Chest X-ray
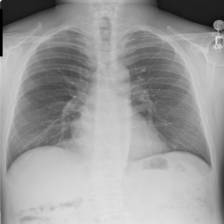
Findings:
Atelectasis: negative
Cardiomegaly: negative
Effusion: negative
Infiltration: negative
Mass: negative
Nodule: negative
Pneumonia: negative
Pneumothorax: negative
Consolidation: negative
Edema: negative
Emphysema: negative
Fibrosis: negative
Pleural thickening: negative
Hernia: negative